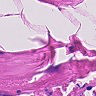
Metastatic tissue present: no